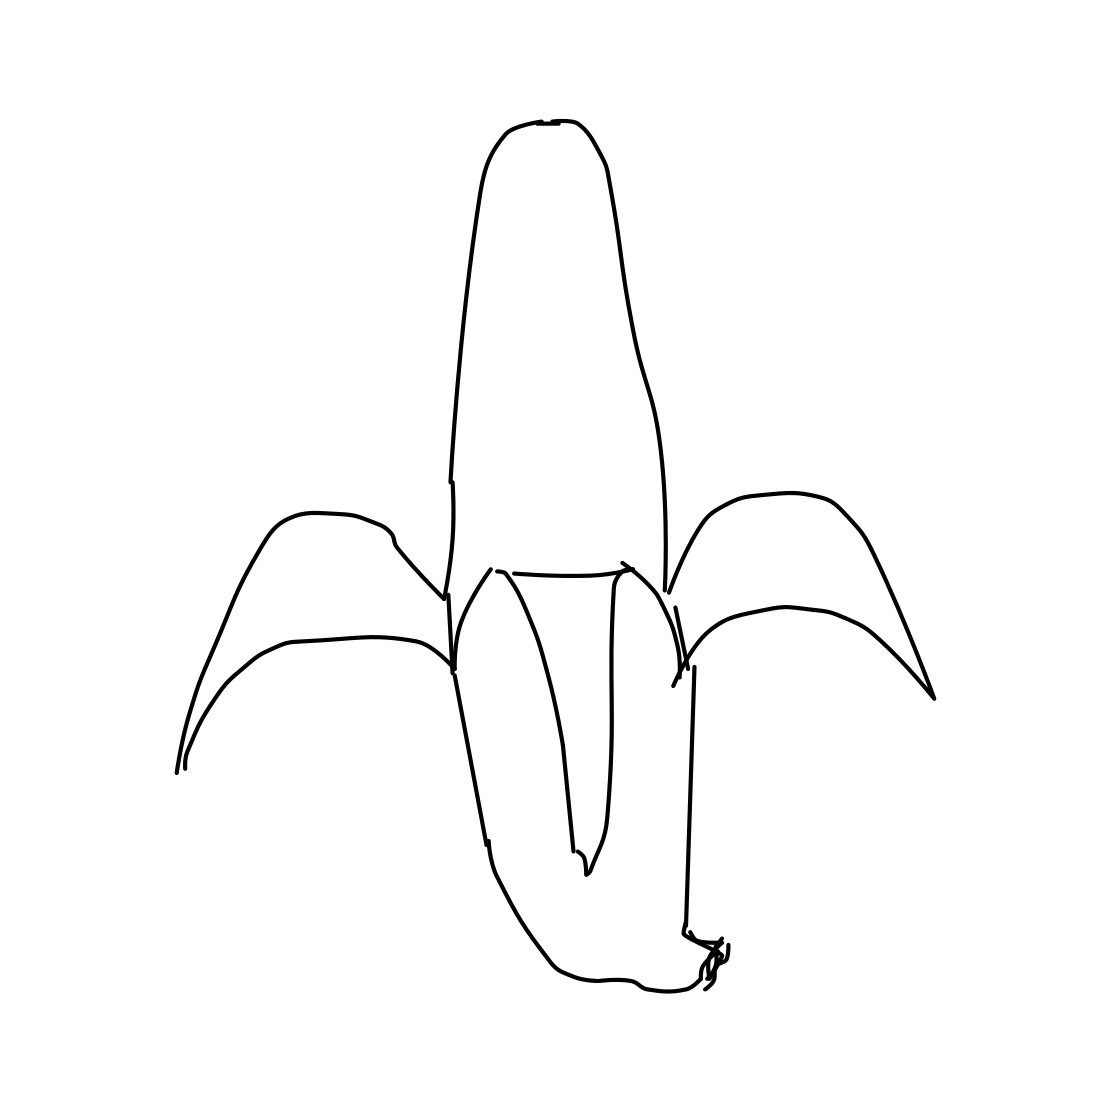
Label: banana